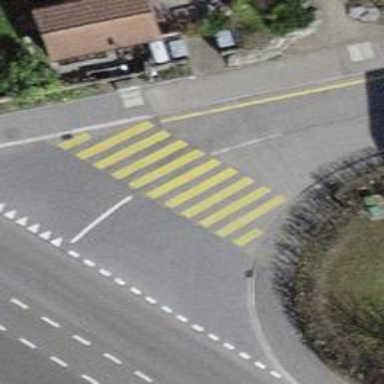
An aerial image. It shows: Uncontrolled zebra crossing with notable zebra markings.